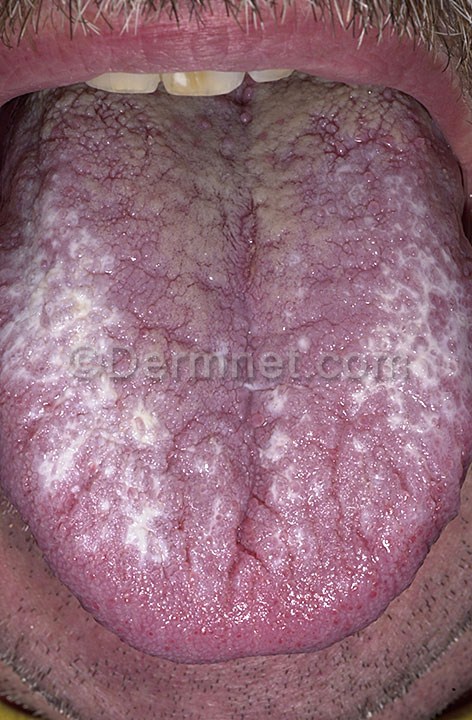
Disease: Psoriasis pictures Lichen Planus and related diseases